A 2-D grayscale encoding of one vibration snapshot from a rotor kit is shown. Determine the machine's mechanical condition. Answer with exactly one of: normal, misalignment, unbalance, looseness.
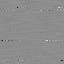
Answer: normal